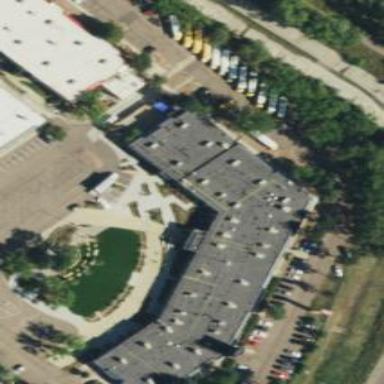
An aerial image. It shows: School building.